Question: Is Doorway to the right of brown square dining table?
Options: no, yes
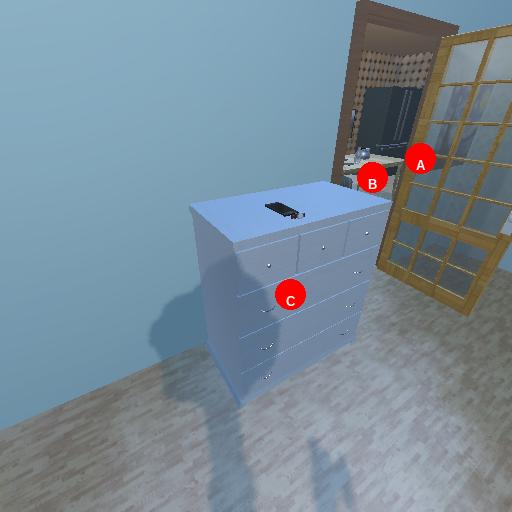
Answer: no